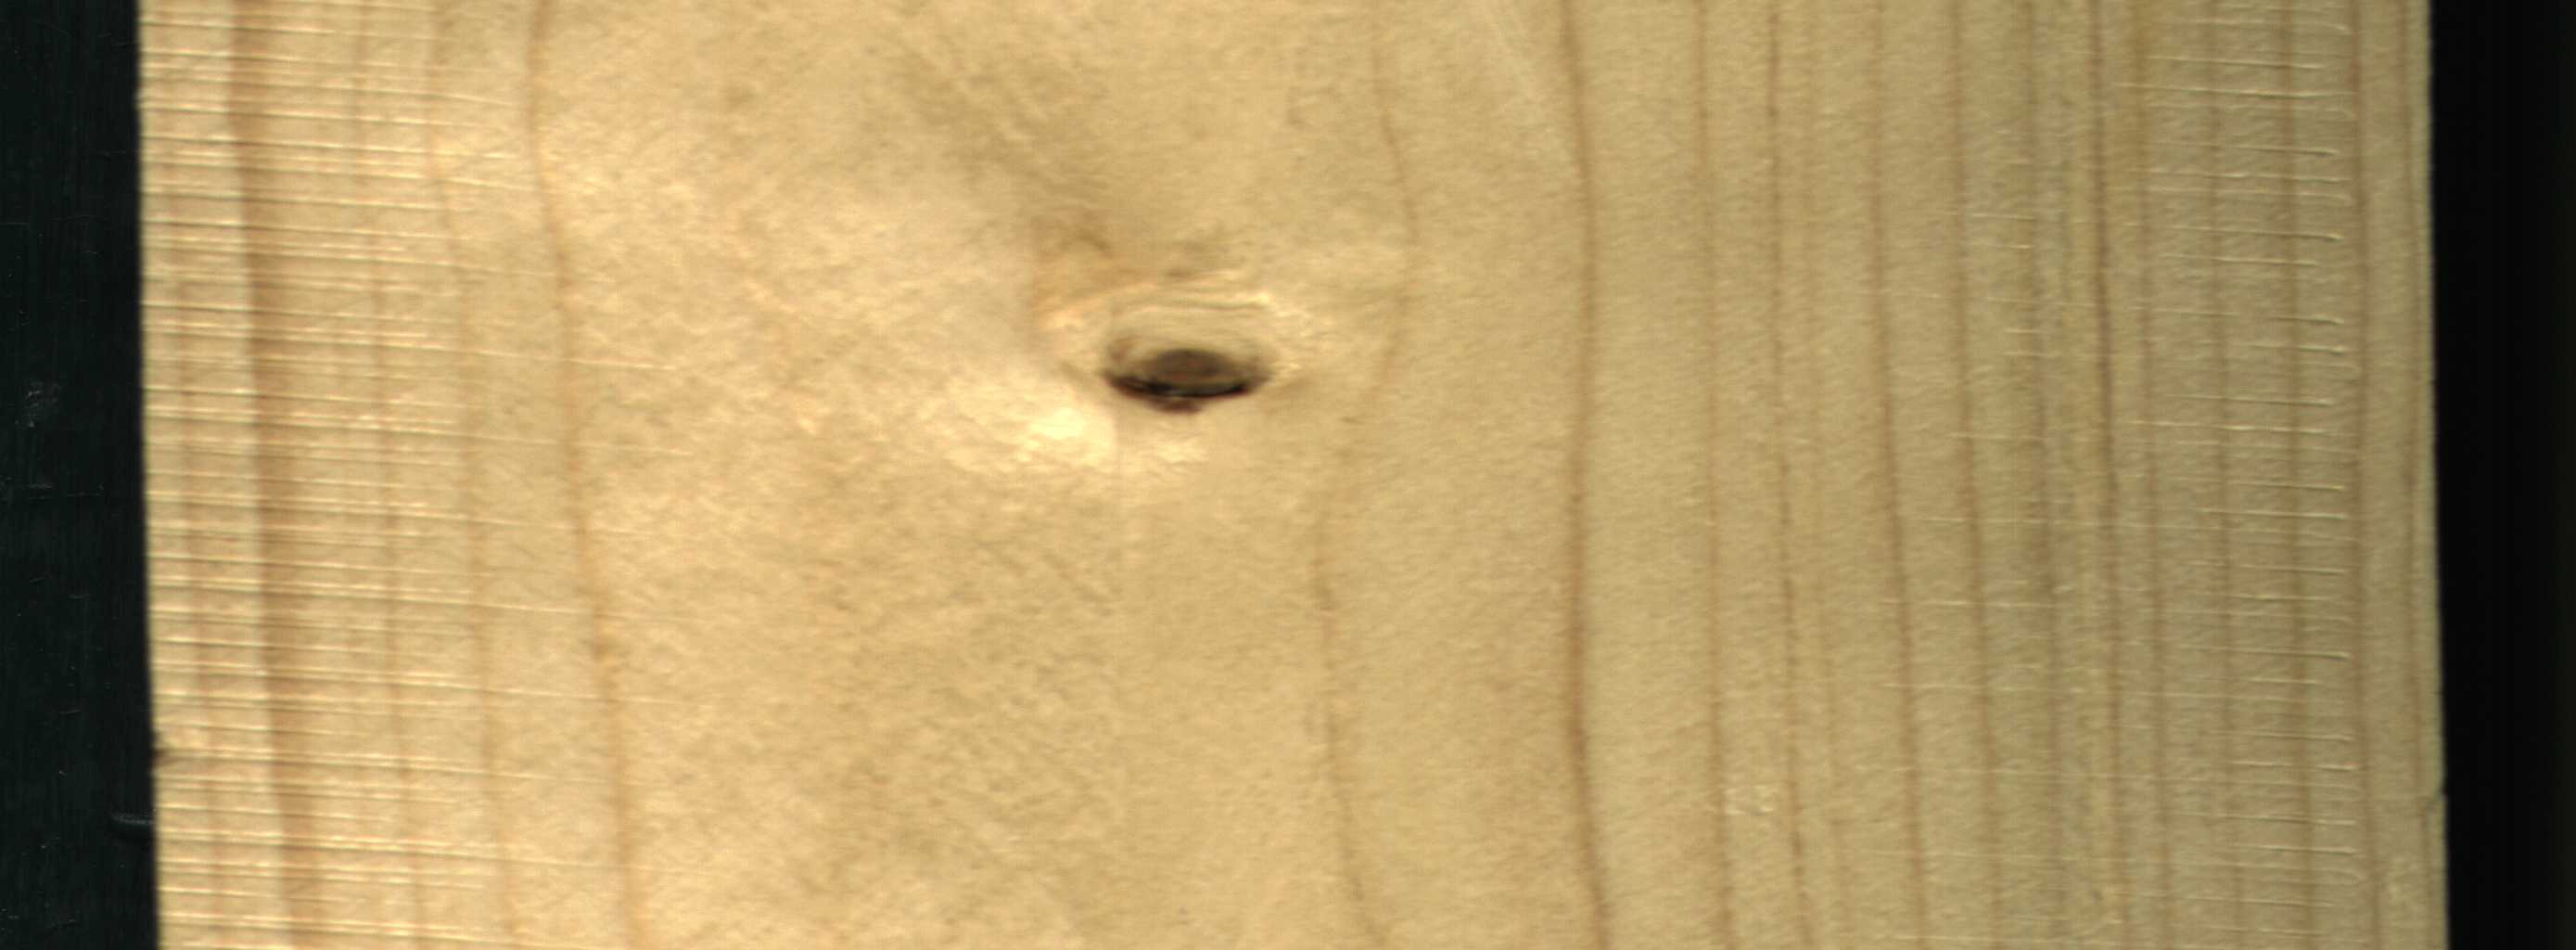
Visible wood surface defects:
Dead_Knot